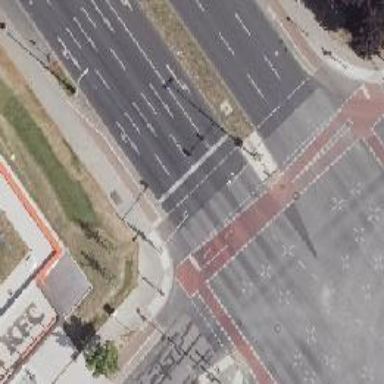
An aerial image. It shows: Road with traffic signals.